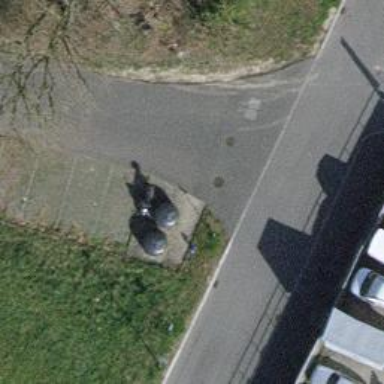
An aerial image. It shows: Waste disposal facility.